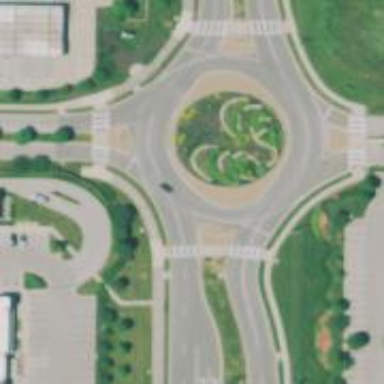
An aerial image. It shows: Secondary road around roundabout.